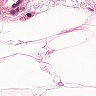
Metastatic tissue present: no